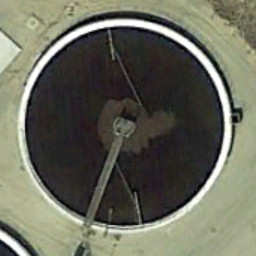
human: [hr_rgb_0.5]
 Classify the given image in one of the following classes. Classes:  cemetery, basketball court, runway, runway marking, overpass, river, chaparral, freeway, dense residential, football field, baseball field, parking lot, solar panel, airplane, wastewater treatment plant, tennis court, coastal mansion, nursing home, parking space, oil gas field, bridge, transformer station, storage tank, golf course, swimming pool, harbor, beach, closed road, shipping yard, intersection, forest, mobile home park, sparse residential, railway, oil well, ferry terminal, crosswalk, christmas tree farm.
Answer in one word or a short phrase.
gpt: wastewater treatment plant